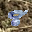
Label: 8